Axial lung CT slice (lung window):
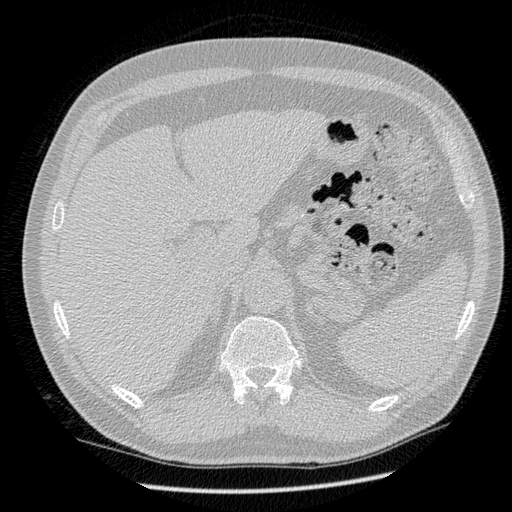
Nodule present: no